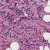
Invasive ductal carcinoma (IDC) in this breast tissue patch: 1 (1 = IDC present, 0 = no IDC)